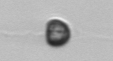
Label: Apedinella